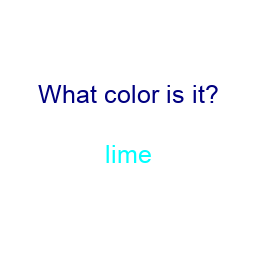
Color: cyan
Color name shown: lime
Background color: white
Question text color: navy